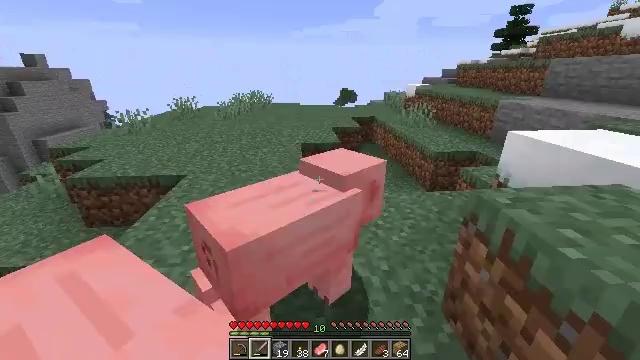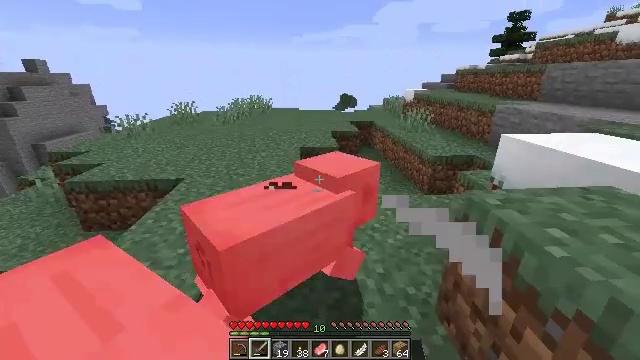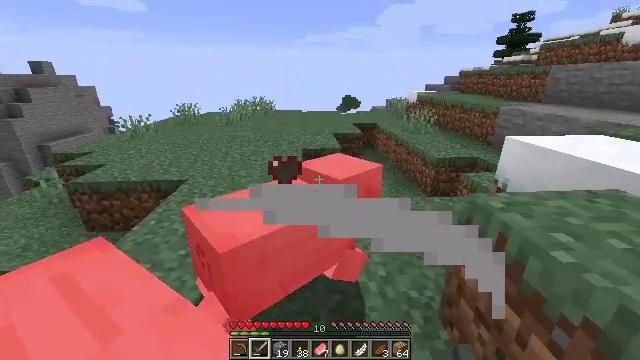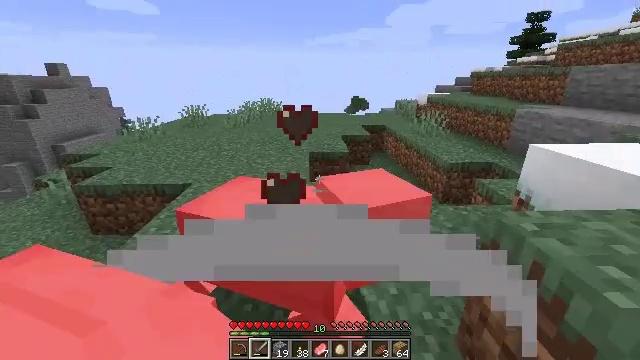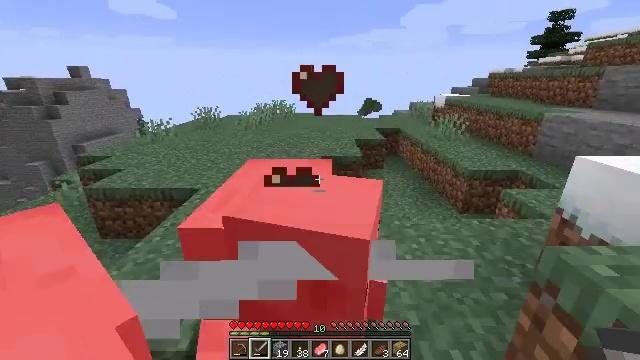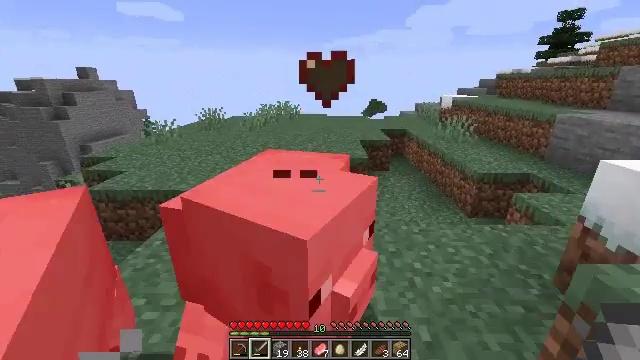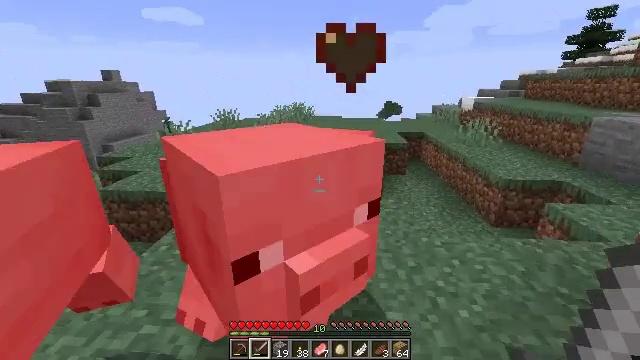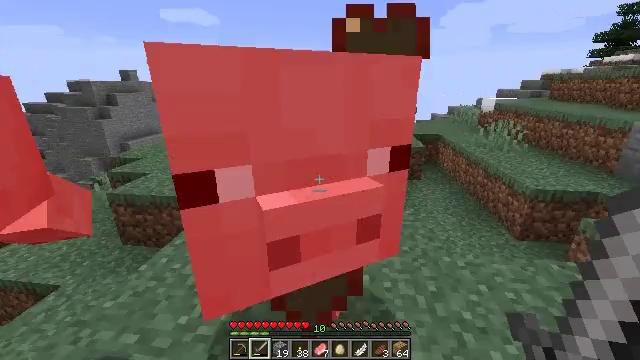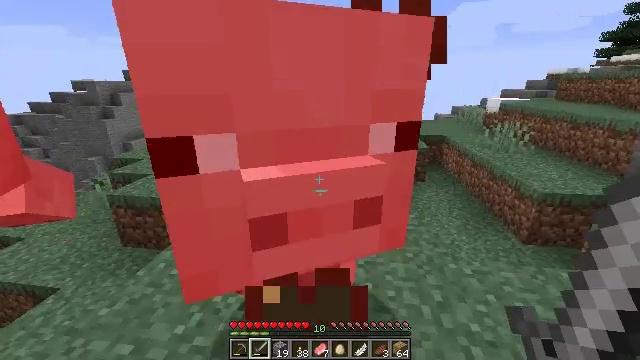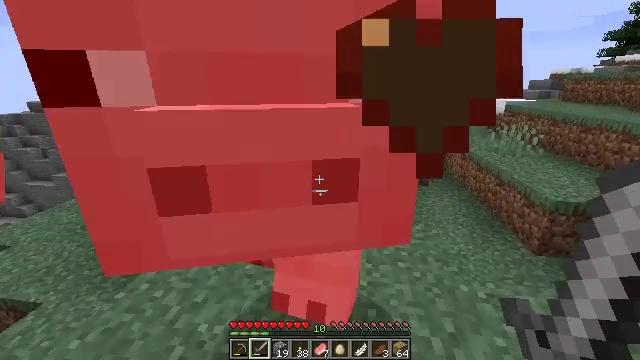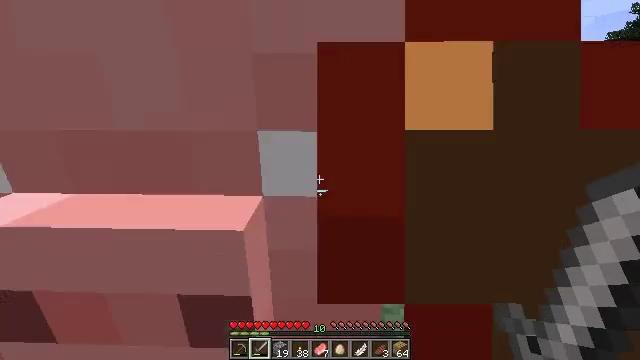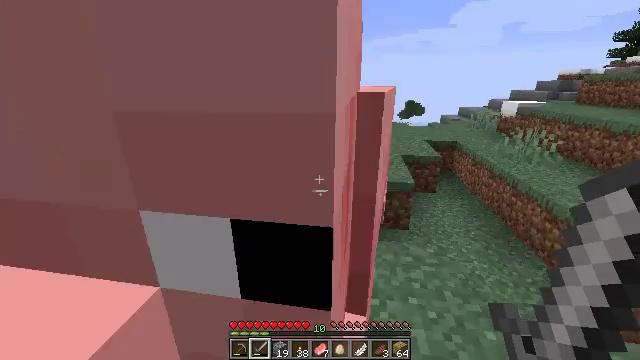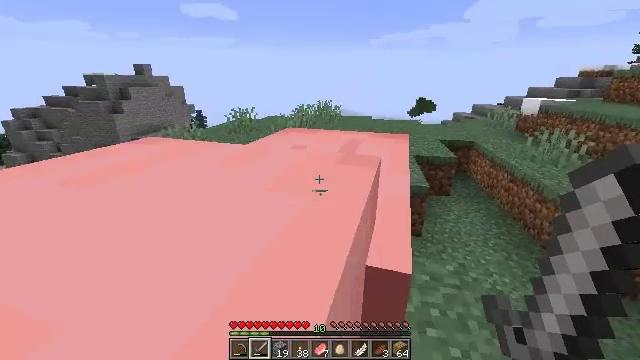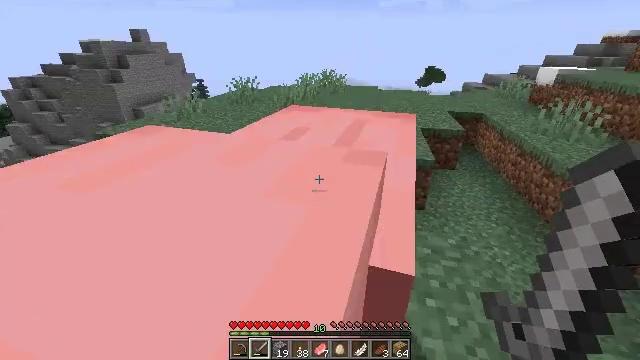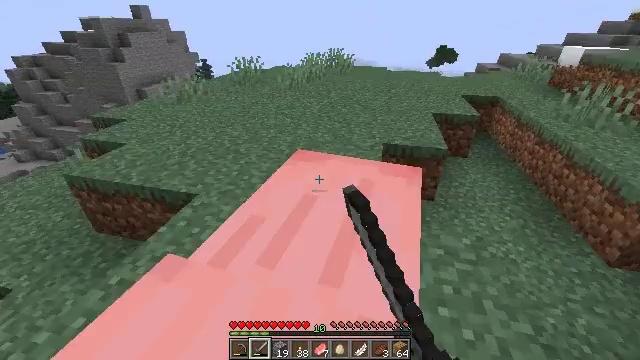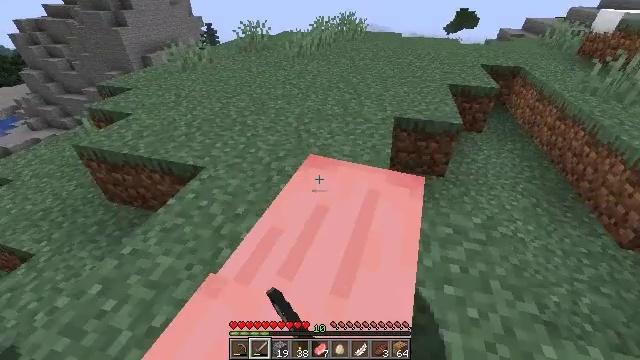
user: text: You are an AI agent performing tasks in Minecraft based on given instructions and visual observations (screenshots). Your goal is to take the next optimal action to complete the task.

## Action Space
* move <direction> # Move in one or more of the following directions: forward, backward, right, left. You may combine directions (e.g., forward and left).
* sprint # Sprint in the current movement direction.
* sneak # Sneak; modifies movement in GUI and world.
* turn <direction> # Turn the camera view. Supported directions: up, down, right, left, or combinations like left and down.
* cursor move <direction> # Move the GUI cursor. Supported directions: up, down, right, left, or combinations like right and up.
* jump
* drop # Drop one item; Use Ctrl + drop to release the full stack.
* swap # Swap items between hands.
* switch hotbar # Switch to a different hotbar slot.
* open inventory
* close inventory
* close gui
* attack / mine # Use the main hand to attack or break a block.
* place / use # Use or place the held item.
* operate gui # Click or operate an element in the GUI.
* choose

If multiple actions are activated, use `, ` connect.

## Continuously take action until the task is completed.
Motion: motion action
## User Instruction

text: Hunt a pig.
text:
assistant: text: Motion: turn up
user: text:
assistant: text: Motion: move forward
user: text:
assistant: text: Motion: move forward, turn left
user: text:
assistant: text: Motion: move forward, turn left
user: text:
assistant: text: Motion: move forward, turn left
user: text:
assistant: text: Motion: move forward, turn left
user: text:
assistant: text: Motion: move forward, turn left
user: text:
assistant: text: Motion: move forward
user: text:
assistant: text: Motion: move forward
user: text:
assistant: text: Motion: move forward
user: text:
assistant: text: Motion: move forward
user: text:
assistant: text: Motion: move forward, turn left
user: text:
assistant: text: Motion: move forward, turn down, attack / mine
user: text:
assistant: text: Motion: turn left and down, attack / mine
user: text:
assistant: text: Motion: turn left and down, attack / mine
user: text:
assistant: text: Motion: turn down
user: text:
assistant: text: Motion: no_op
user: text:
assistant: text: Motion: no_op